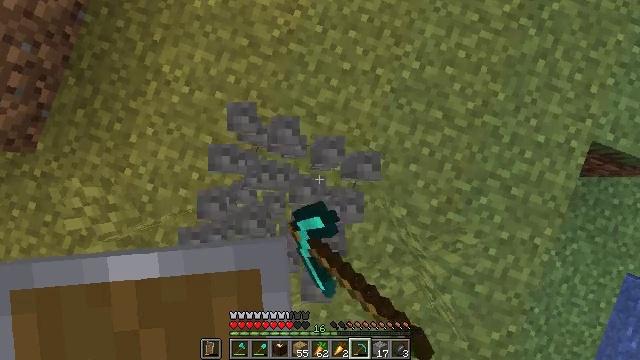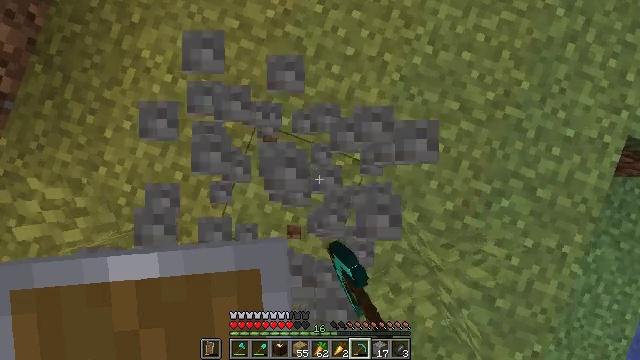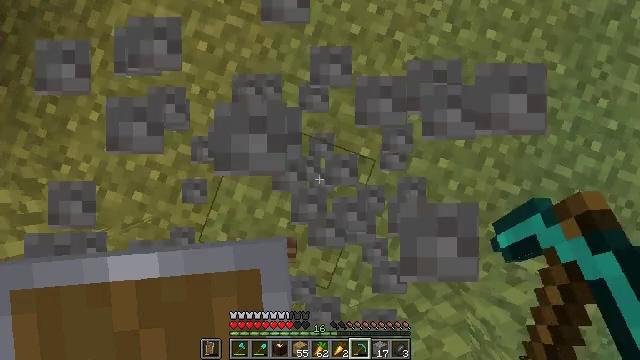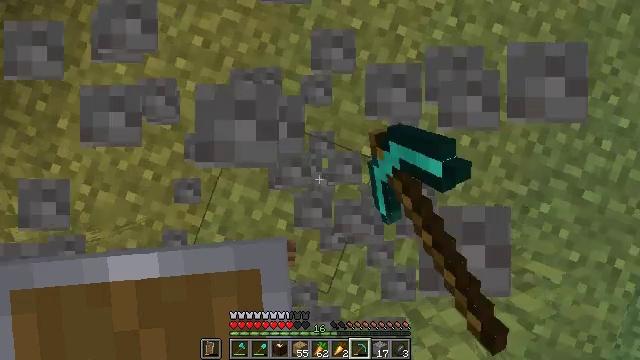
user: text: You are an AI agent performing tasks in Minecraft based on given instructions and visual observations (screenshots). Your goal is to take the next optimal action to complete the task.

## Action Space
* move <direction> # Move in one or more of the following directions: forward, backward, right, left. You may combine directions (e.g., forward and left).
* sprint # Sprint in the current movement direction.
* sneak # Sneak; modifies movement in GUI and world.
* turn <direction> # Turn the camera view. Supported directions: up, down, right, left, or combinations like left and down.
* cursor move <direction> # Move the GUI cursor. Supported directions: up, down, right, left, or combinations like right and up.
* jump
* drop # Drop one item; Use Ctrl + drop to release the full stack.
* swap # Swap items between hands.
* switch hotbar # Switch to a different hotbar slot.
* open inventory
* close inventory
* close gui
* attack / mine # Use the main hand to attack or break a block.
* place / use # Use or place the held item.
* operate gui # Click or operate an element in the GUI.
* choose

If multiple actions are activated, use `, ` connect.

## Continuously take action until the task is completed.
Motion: motion action
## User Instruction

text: Shovel up some gravel.
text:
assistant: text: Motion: attack / mine
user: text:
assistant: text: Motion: attack / mine
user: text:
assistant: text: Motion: attack / mine
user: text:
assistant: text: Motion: attack / mine